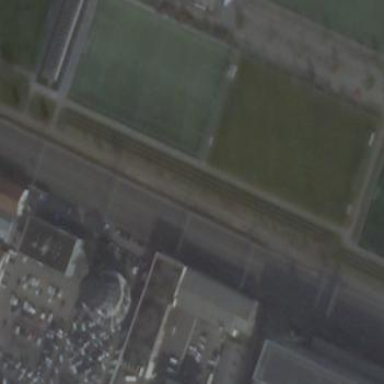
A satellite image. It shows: Grass pitch used for soccer.